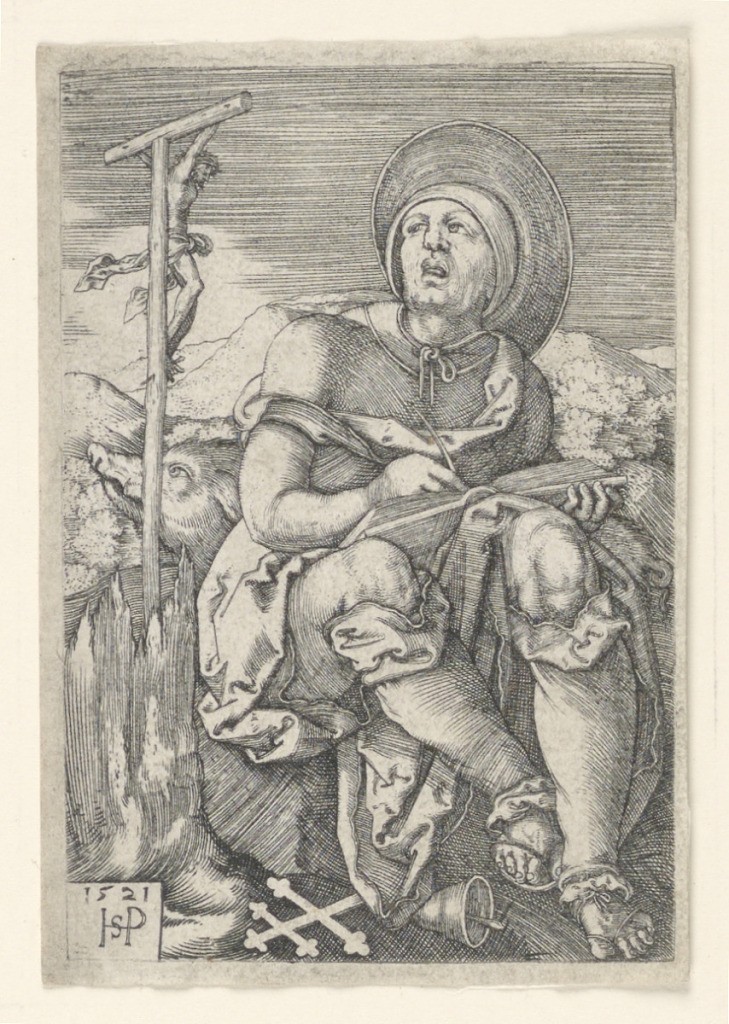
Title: Saint Anthony the Hermit
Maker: Hans Sebald Beham, German, 1500–1550
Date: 1521
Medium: Engraving on laid paper
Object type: Print
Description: Figure of Saint Anthony is represented seated, at right, writing in a book. His head is slightly upturned toward the left, regarding a crucifix which is set in a tree stump at left. At lower left, in a tablet, the artist's monogram and the date 1521.